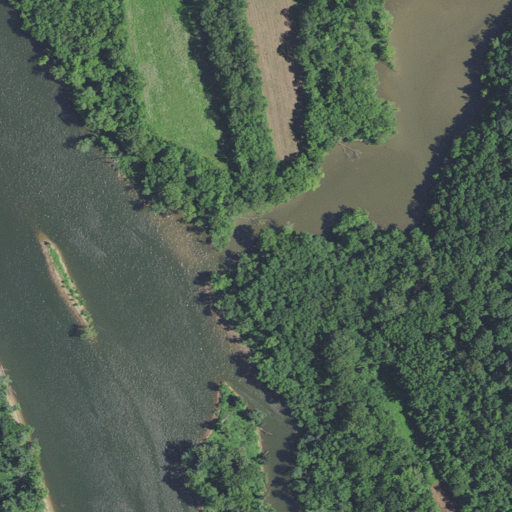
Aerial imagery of valley in Missouri named Happy Hollow containing open water, deciduous forest, woody wetlands, pasture, herbaceous wetlands, and grassland